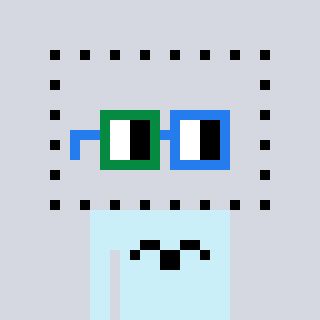
a pixel art character with square green and blue glasses, a void-shaped head and a cold-colored body on a cool background